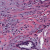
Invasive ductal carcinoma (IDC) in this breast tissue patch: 1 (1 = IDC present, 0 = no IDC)